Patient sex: M
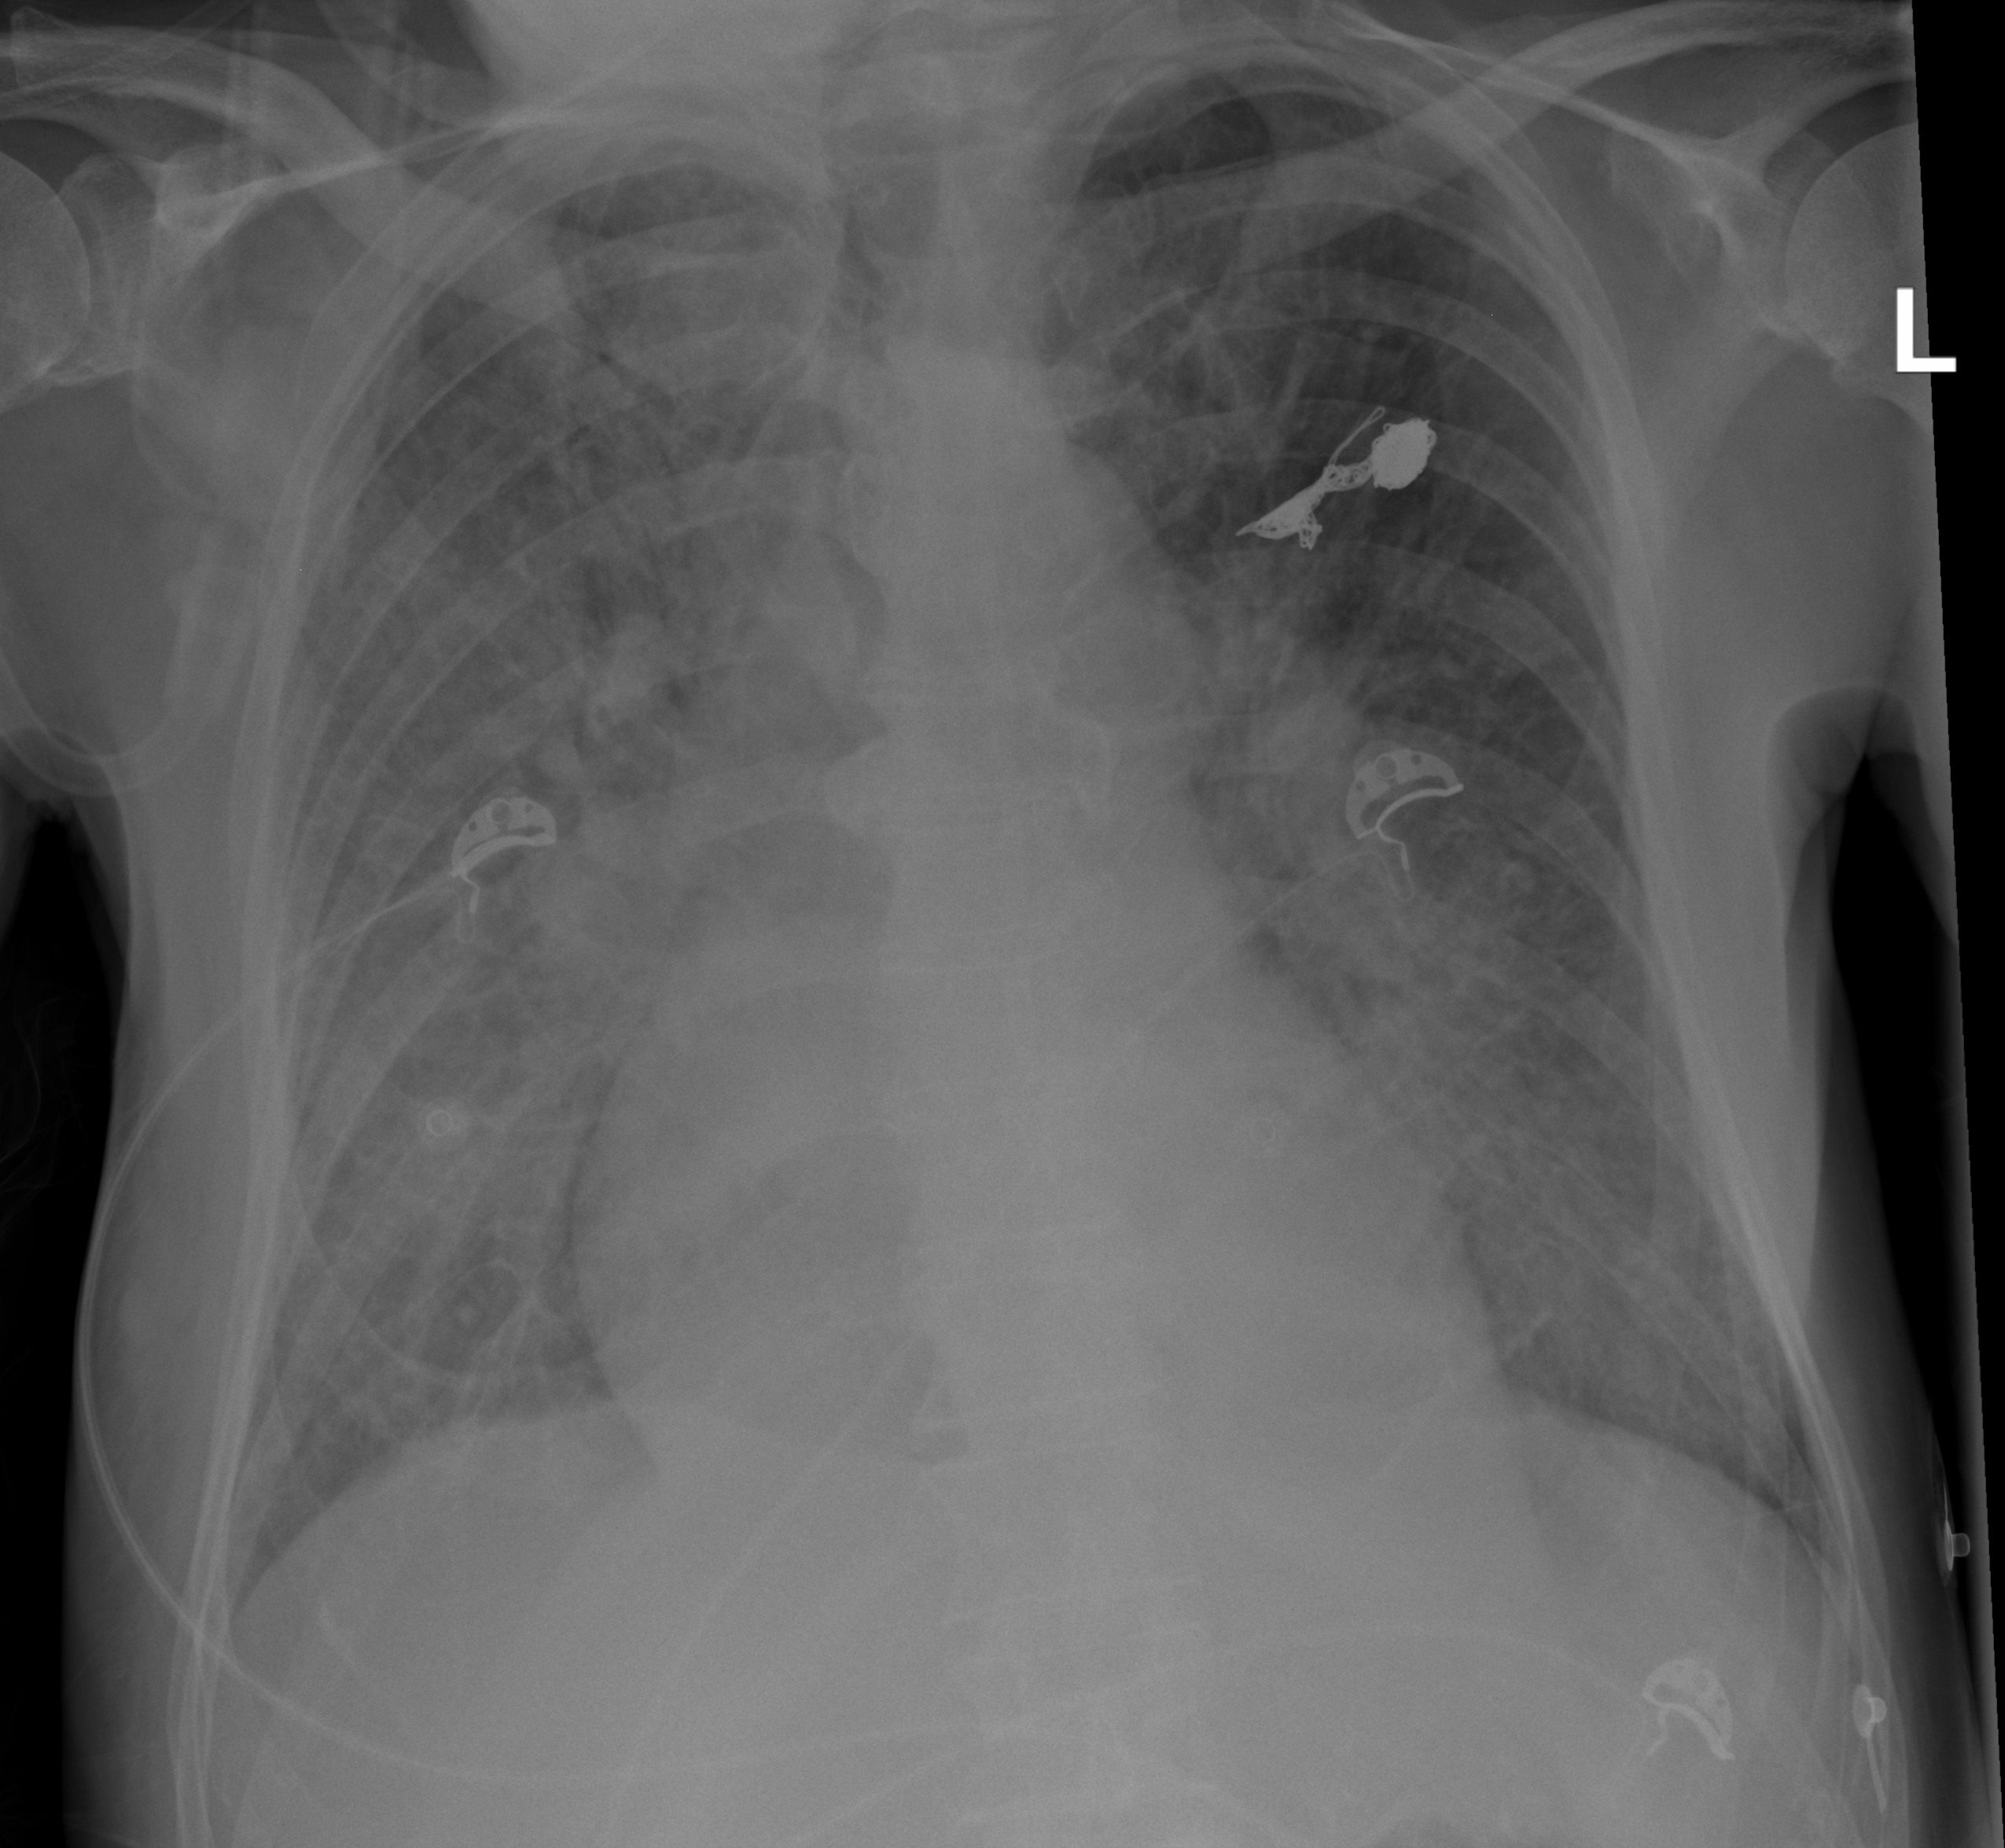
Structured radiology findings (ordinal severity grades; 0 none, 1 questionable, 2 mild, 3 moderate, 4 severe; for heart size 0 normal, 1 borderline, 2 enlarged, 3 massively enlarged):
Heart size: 2
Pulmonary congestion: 2
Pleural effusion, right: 0
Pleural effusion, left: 0
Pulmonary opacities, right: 2
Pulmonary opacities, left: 2
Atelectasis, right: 2
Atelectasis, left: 2